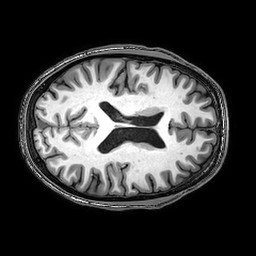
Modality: T1w
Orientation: axial
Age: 23
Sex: male
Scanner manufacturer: philips
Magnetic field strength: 3 T
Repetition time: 0.008267 s
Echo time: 0.0038 s